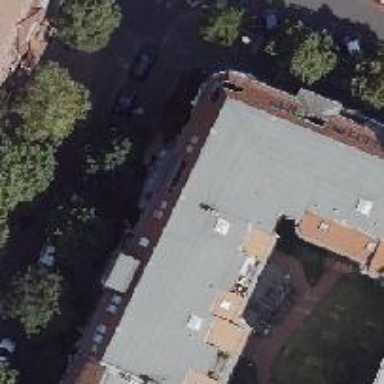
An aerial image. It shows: Building consisting of apartments with double saltbox roof shape.